Chest X-ray. View position: PA
Patient age: 35
Patient sex: F
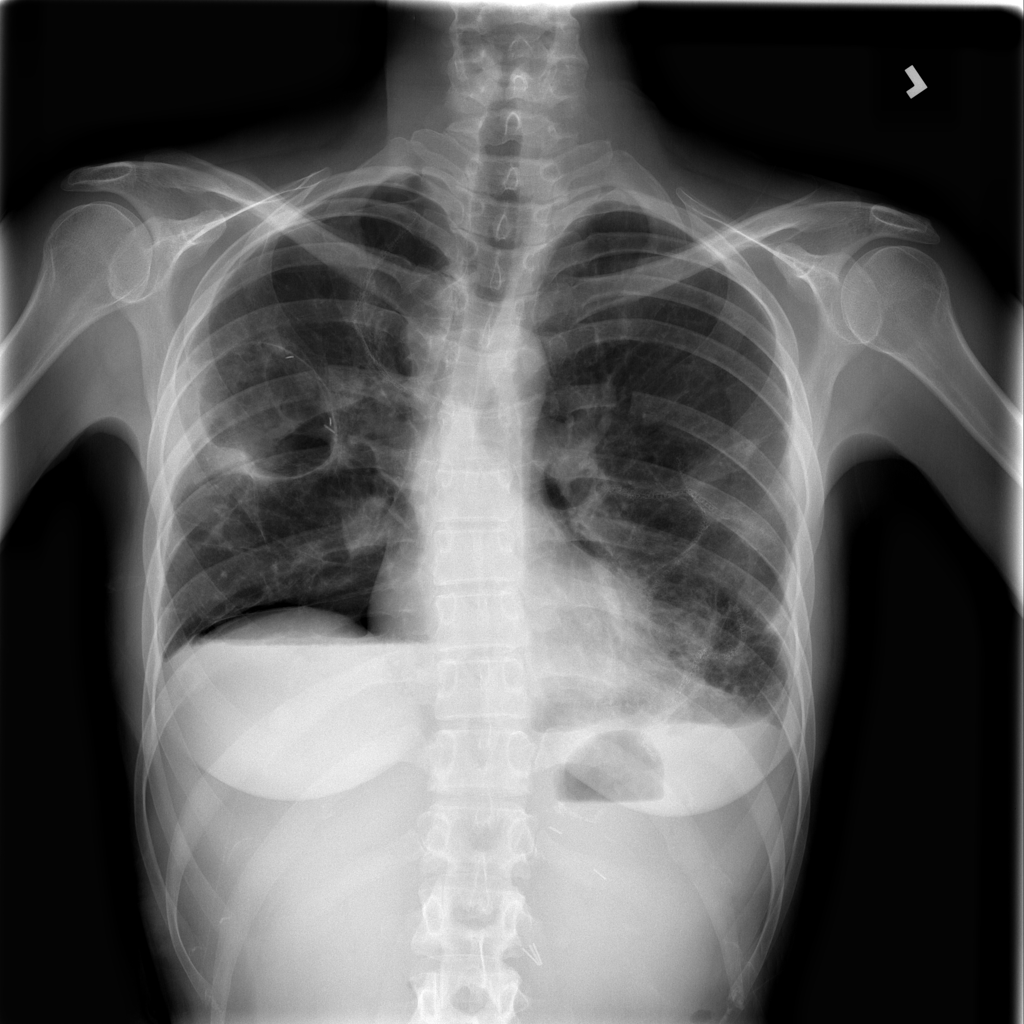
Finding: Pneumothorax